Field crop: maize
Growth stage: 2
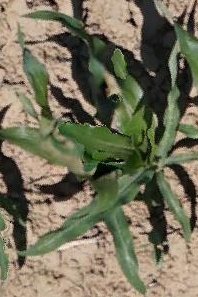
Species: maize